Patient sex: M
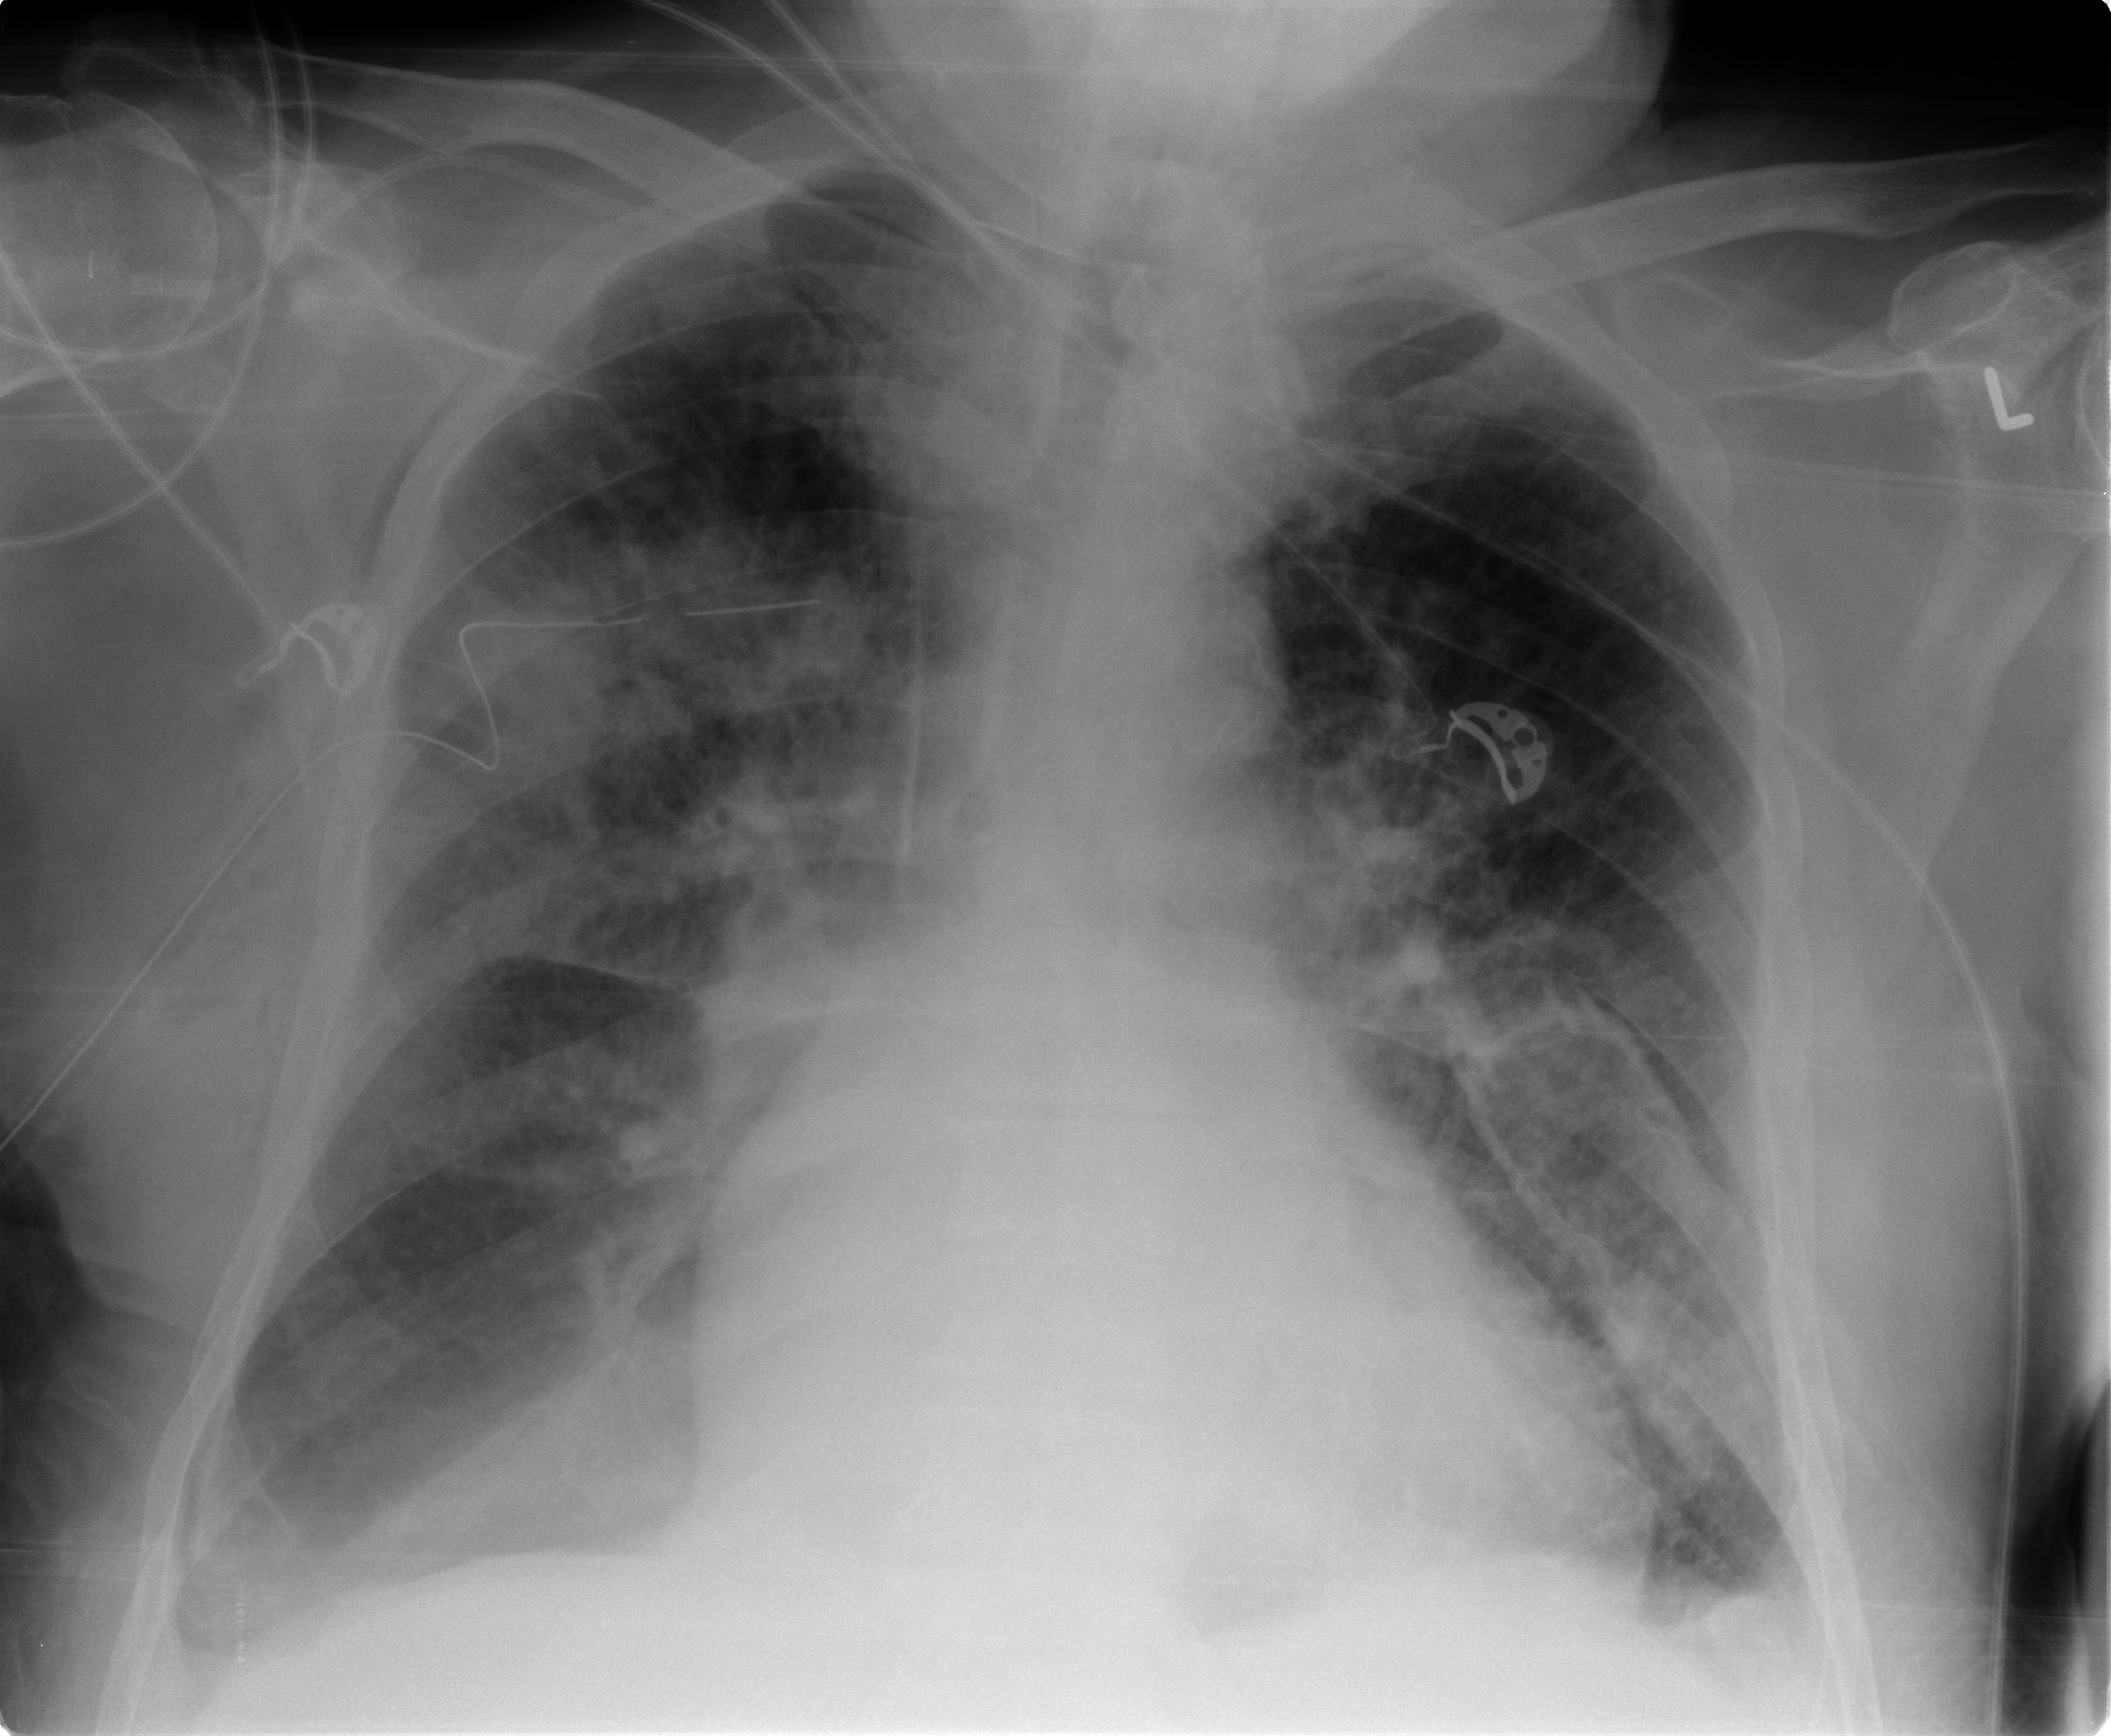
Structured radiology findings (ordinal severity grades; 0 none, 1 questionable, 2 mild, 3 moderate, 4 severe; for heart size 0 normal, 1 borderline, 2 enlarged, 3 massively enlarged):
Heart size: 2
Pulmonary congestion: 3
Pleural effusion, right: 3
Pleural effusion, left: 3
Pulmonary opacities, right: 2
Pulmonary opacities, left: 2
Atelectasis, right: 3
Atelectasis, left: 3